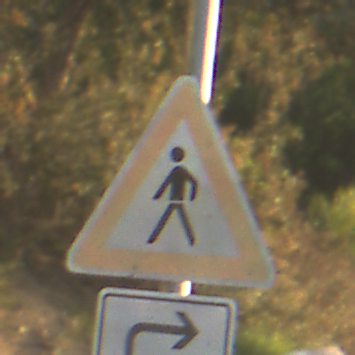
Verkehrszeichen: FussgaengerRechts
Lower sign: RichtungsangabeDurchPfeile5
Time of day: SunriseSunset
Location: Outdoor (Nature)
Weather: PartlyCloudy
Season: NotSpecified
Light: Natural